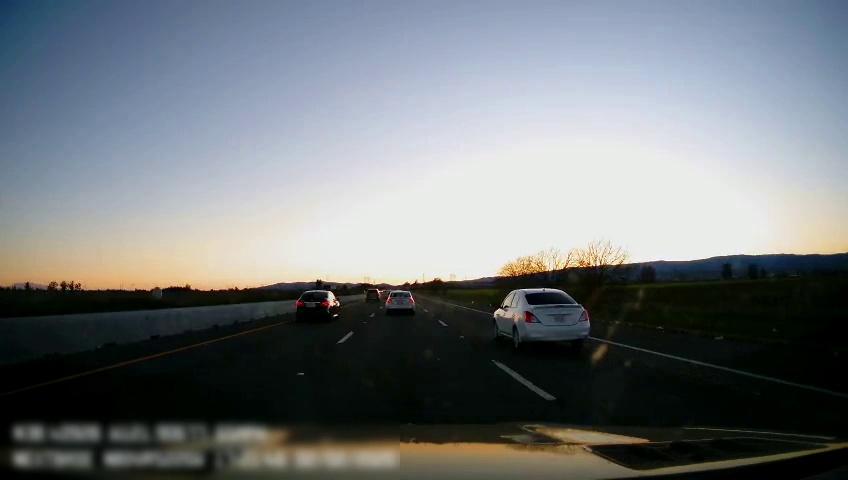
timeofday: Day
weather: Sunny
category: Drivable Space
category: Vehicles | Car
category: Vehicles | Car
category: Vehicles | SUV
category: Vehicles | Car
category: Lanes | Current Lane
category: Lanes | Current Lane
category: Lanes | Alternate Lane
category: Lanes | Alternate Lane